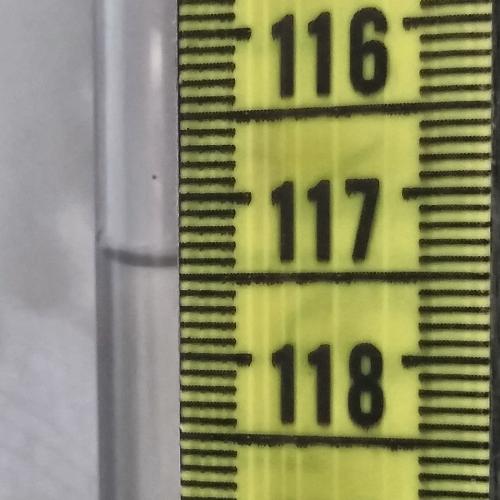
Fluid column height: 117.4 cm